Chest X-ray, PA view. Patient: 35 years old, sex M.
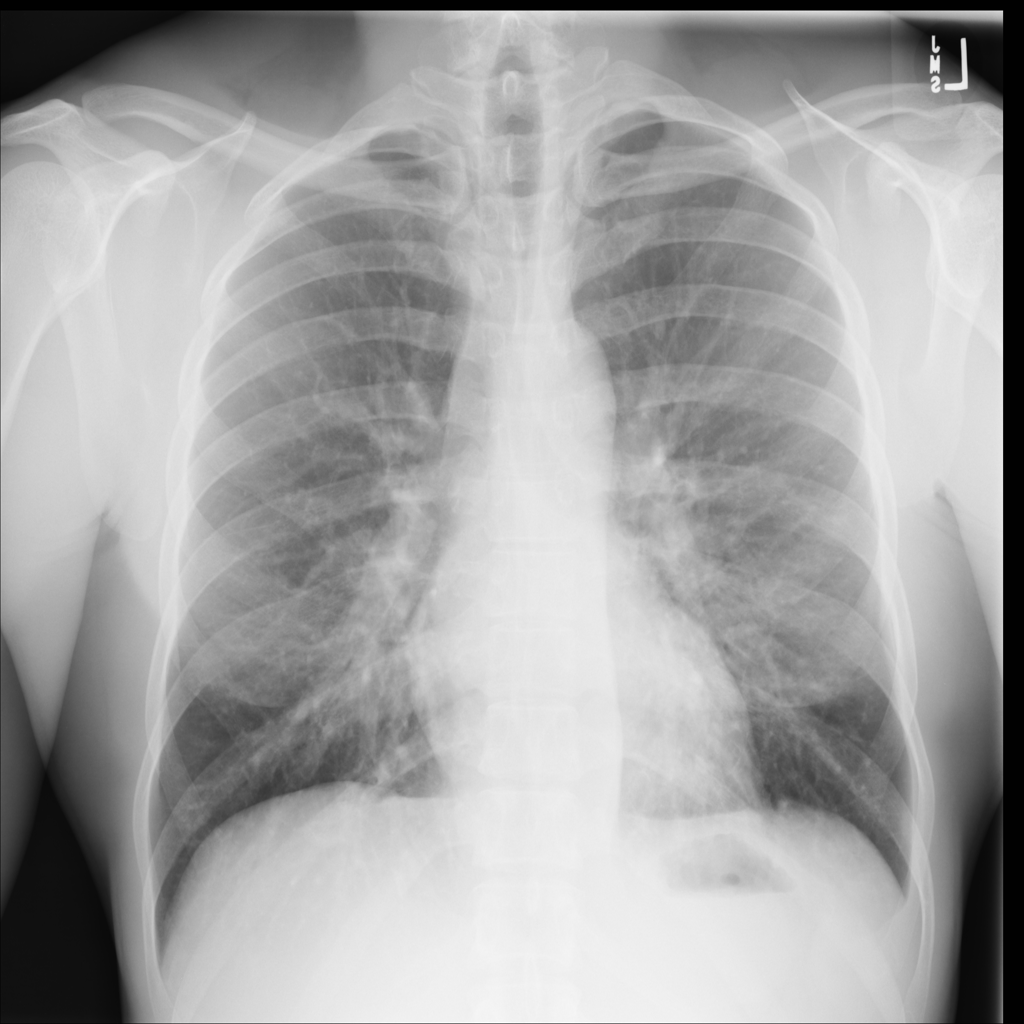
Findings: No Finding